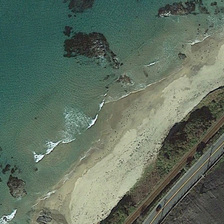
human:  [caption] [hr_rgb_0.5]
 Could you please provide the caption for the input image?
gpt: a yellow beach is between an ocean with white waves and green trees .

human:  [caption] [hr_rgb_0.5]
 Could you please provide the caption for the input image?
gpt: a yellow beach is between an ocean with white waves and green trees .

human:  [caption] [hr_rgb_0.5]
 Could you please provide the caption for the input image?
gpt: a yellow beach is between an ocean with white waves and green trees .

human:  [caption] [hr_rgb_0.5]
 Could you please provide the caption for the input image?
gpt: a yellow beach is between an ocean with white waves and green trees .

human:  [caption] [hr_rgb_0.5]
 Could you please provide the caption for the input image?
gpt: a yellow beach is between an ocean with white waves and green trees .